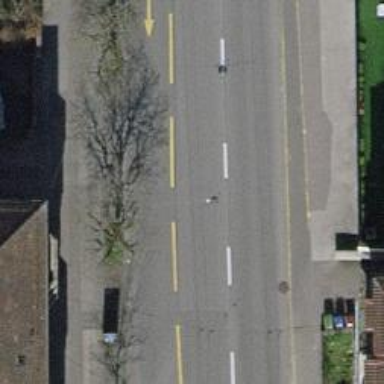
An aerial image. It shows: Asphalt road designated as living street.